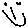
Label: smiley face